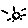
Label: sun